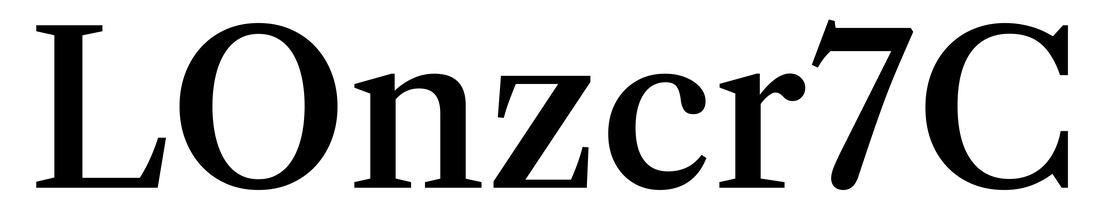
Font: LibreCaslonText_Medium